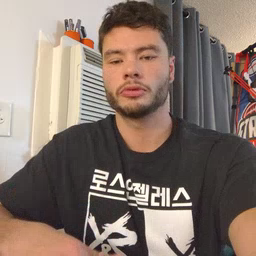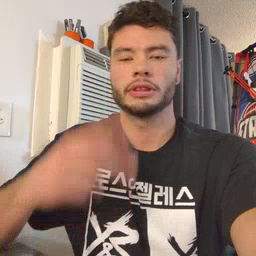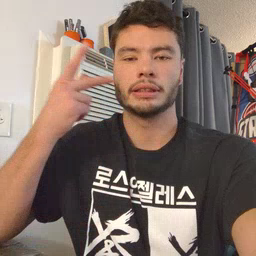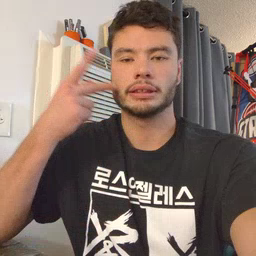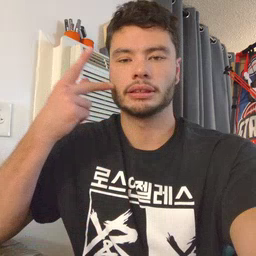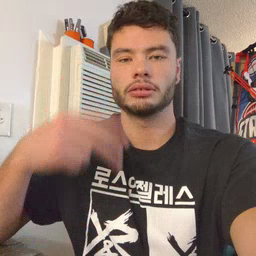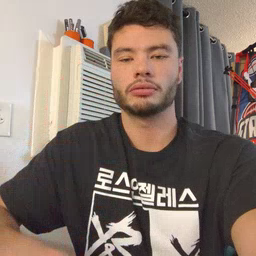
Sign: kitty